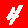
Digit: 4